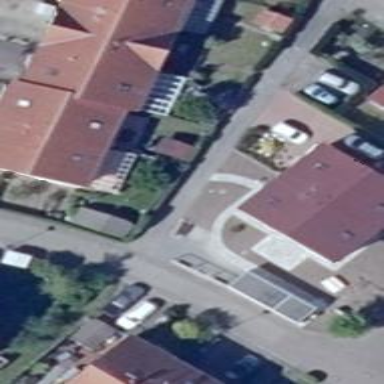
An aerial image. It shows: Living street.